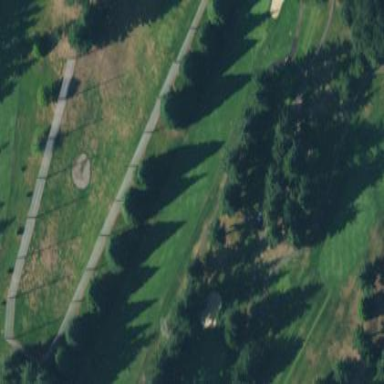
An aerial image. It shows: Grassy area designated as golf fairway.